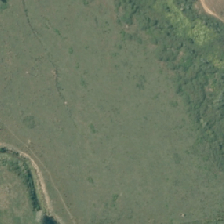
Land cover: shortrotation_cropland